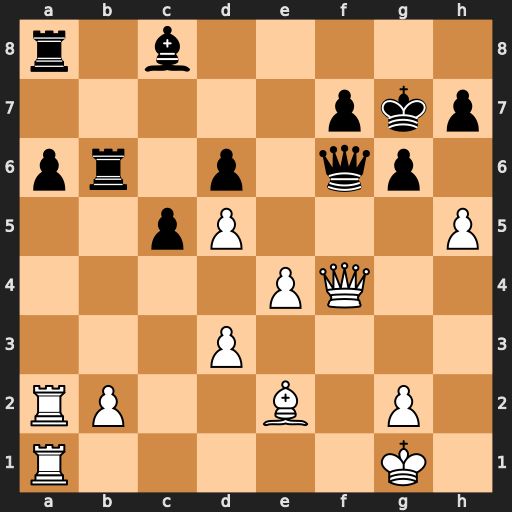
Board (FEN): r1b5/5pkp/pr1p1qp1/2pP3P/4PQ2/3P4/RP2B1P1/R5K1
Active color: w
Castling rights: -
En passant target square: -
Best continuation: h6+ Kf8 Qxf6